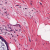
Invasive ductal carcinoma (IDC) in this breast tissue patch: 0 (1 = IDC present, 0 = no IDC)